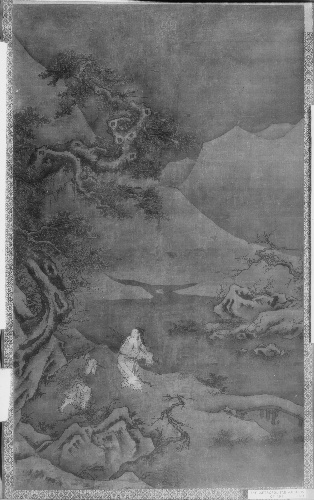
Artist: Unidentified artist|Zhao Gan
Artist bio: |Chinese
Object type: Hanging scroll
Classification: Paintings
Medium: Hanging scroll; on silk
Culture: China
Period: Ming (1368–1644) or Qing (1644–1911) dynasty
Dimensions: 67 3/4 x 40 in. (172.1 x 101.6 cm)
Department: Asian Art
Credit line: Fletcher Fund, 1923
Accession year: 1923
Repository: Metropolitan Museum of Art, New York, NY
Tags: Landscapes|Men